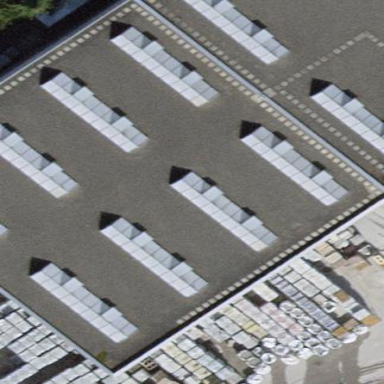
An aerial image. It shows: Commercial building.